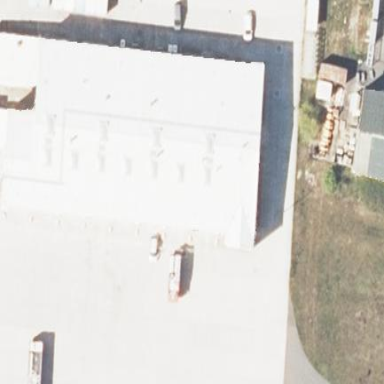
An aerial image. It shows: Fire station building.